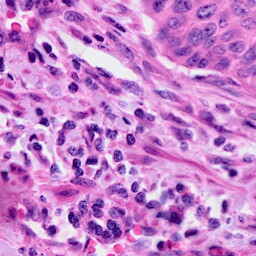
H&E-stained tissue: Cervix